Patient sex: F
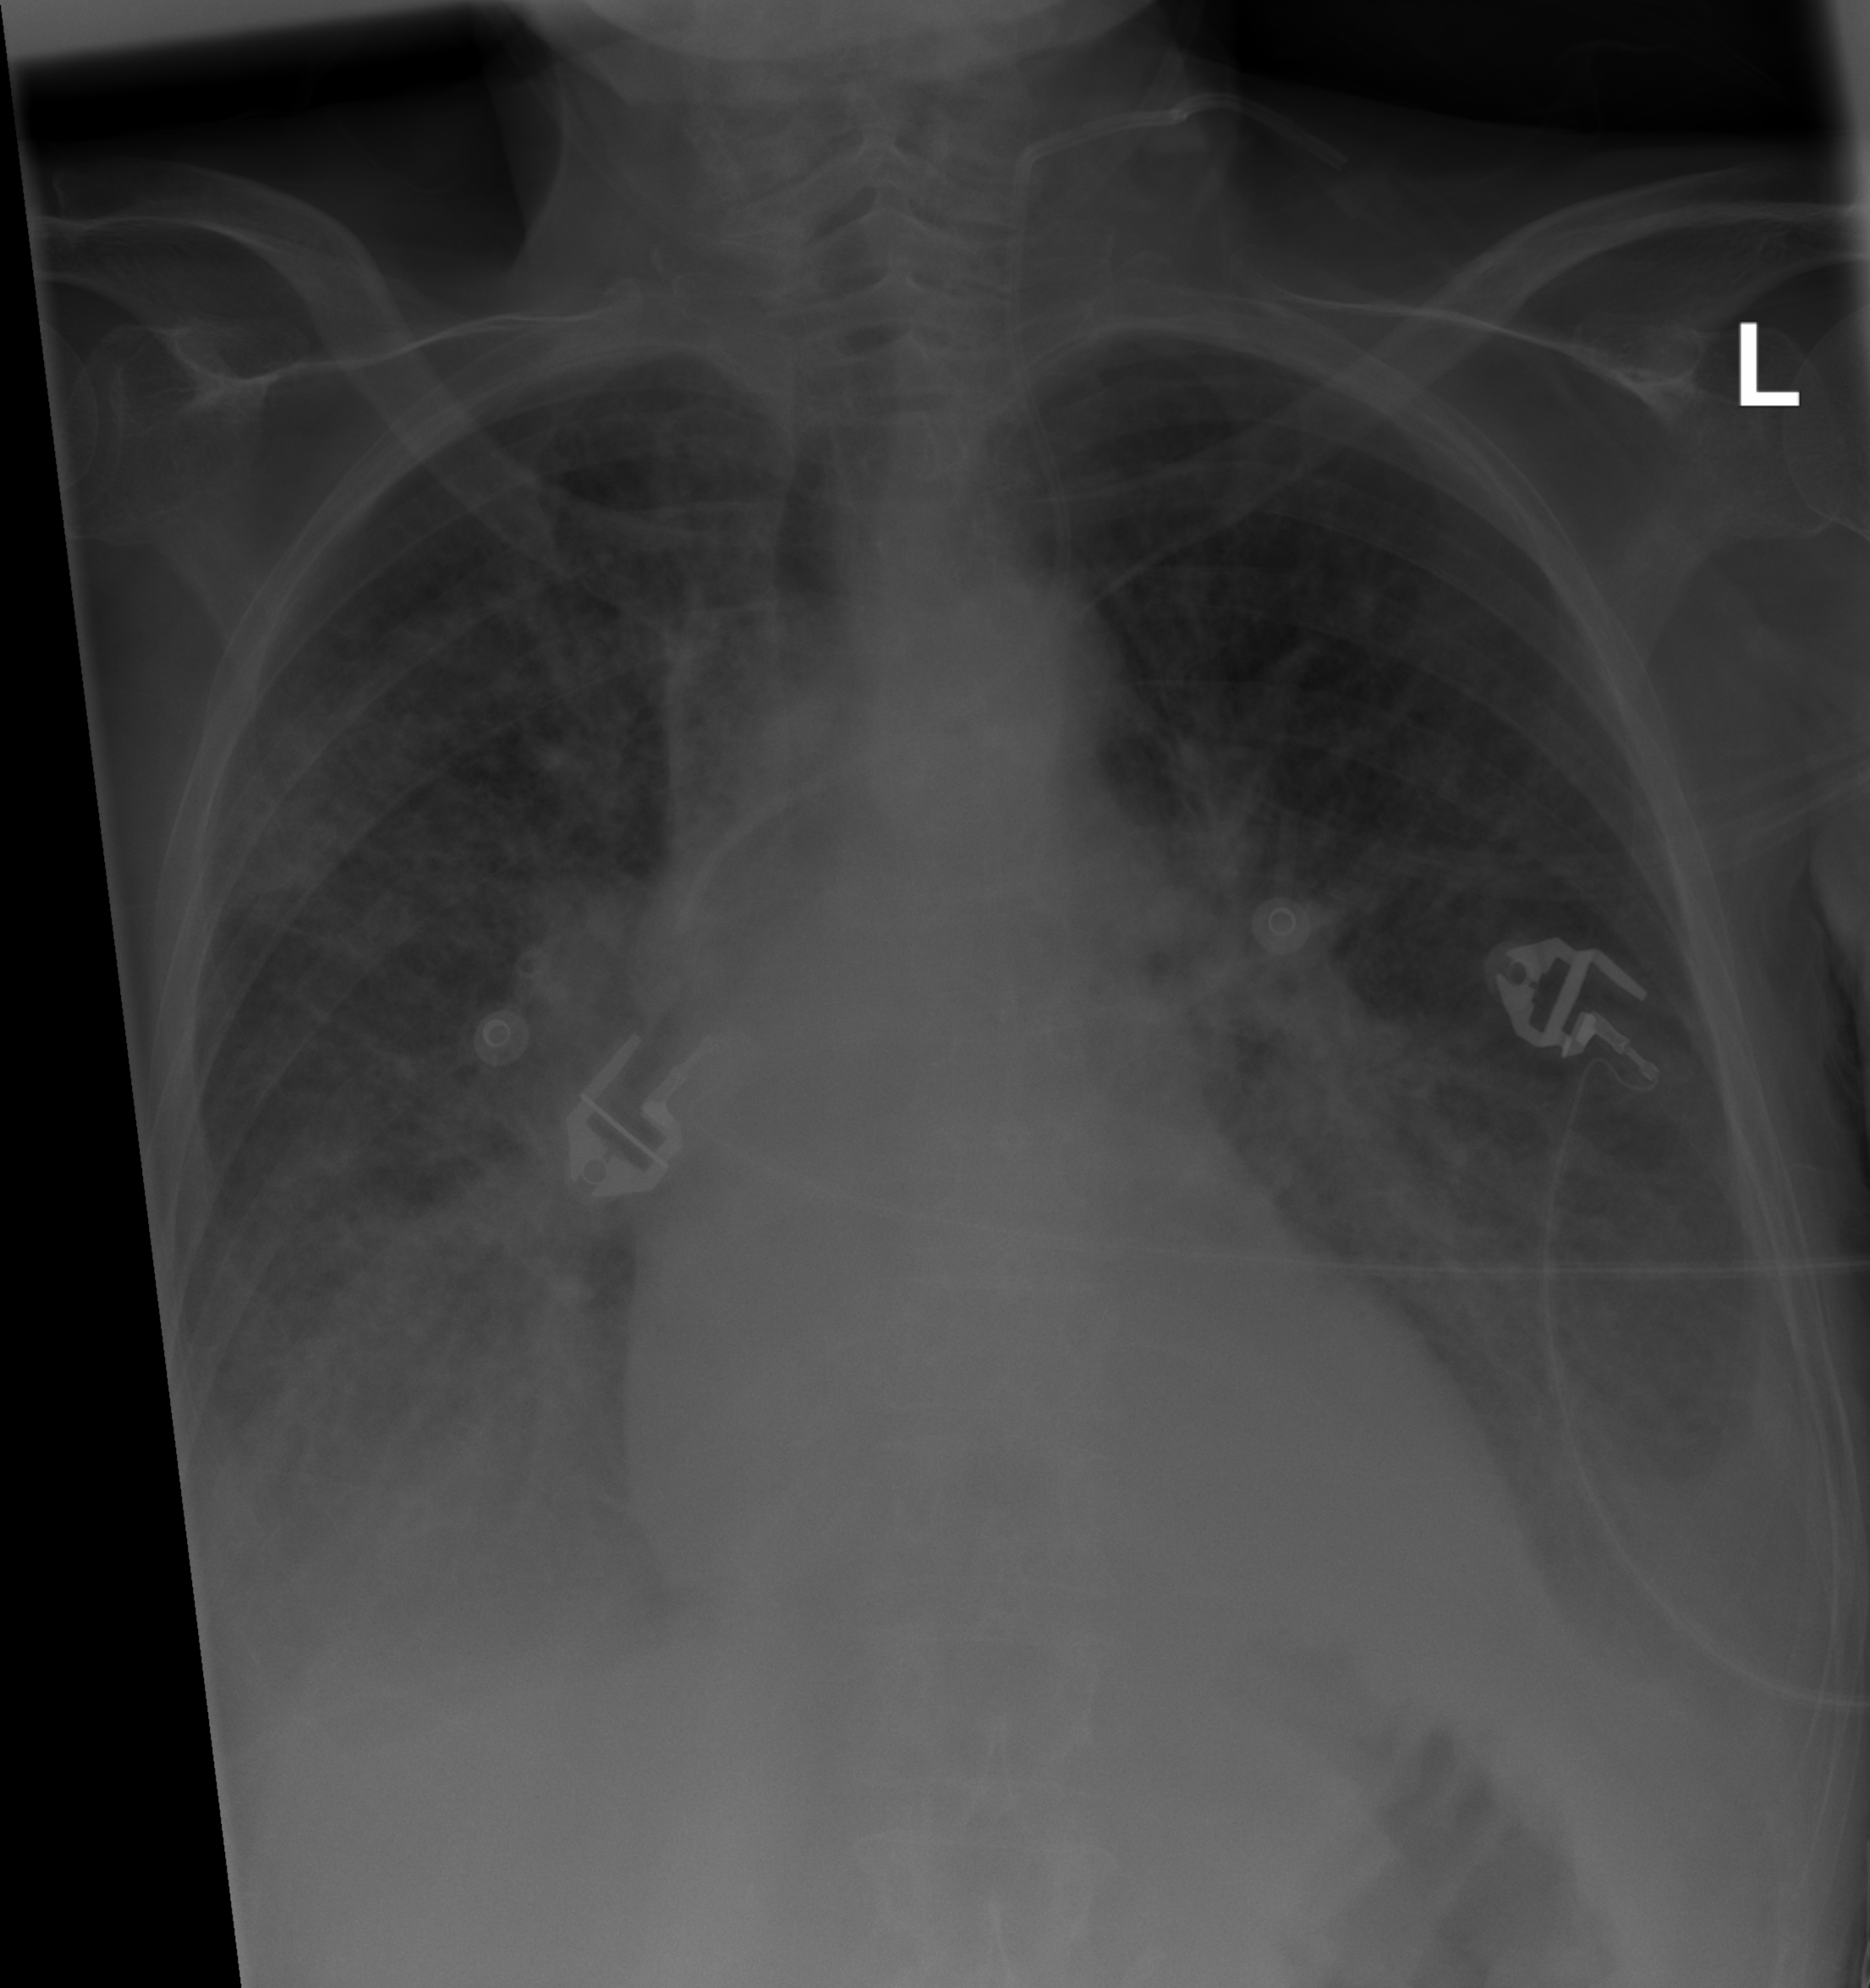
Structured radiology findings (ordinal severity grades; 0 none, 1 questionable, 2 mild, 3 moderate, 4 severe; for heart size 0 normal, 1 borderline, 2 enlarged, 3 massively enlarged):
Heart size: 0
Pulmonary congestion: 2
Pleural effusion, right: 2
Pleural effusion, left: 2
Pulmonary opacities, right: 2
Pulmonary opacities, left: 2
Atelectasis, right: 2
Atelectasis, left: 2